Interaction volume radius: 10 \u00c5
Interaction volume height: 20 \u00c5
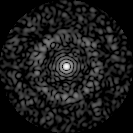
Disorder parameter: 0.8431